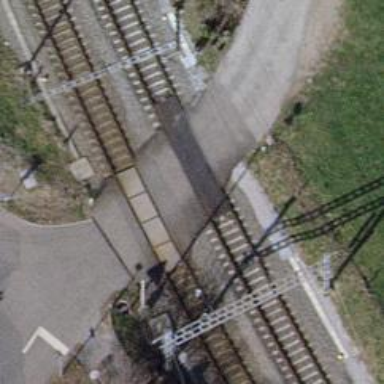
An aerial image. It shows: Level crossing at the railway with full barrier.